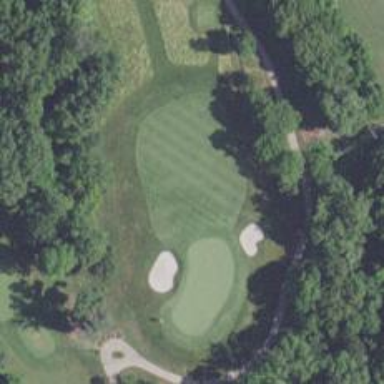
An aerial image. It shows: Golf hole.